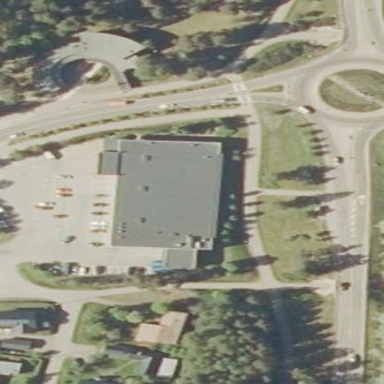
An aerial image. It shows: Public supermarket.